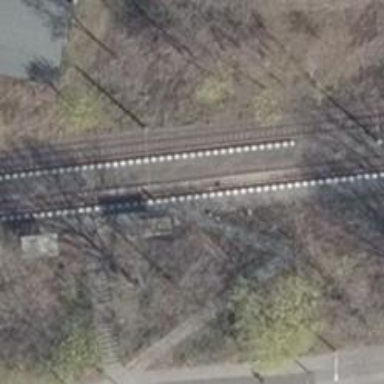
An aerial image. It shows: Tram stop position for public transport.